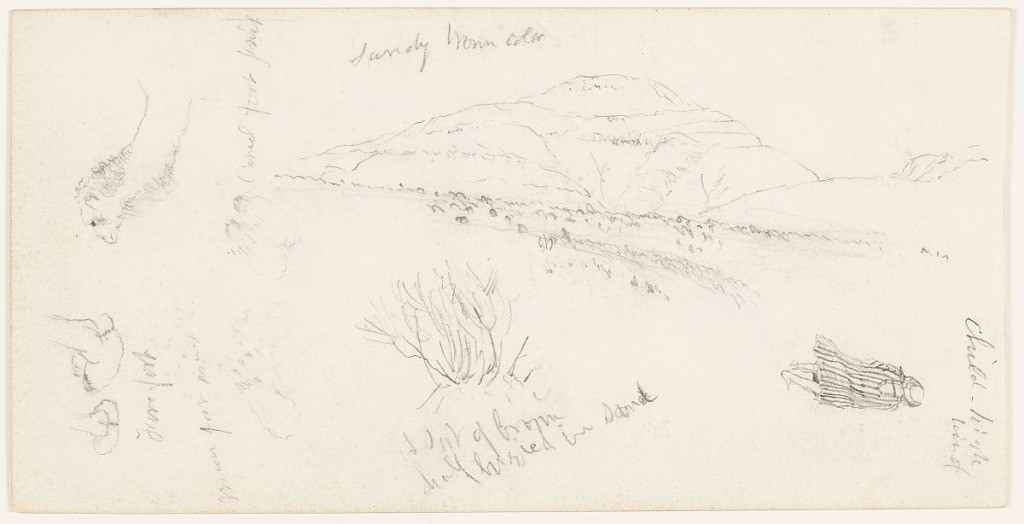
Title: Desert Landscape with Figure Sketches, Palestine (Israel)
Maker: Frederic Edwin Church, American, 1826–1900
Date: February 1868
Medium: Graphite on white wove paper; verso: graphite
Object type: Drawing
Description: Mixed studies around Palestine, showing a view of a rocky mountain in a desert, parts of a camel, and a figure. At center, a bulging, rugged prominence rises above rolling hills covered in brush. At left, two sketches of camel feet beside the head of a camel are visible. Next to these, two sketches of a human foot print and that of a camel are shown. A child walking in high winds is visible at lower right.

Verso: Landscape study showing a view of rolling terrain covered in low-lying bushes and brush, with a tall mountain range rising in the background. At lower left, a figure viewed from the rear is visible.